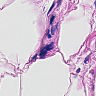
Metastatic tissue present: yes